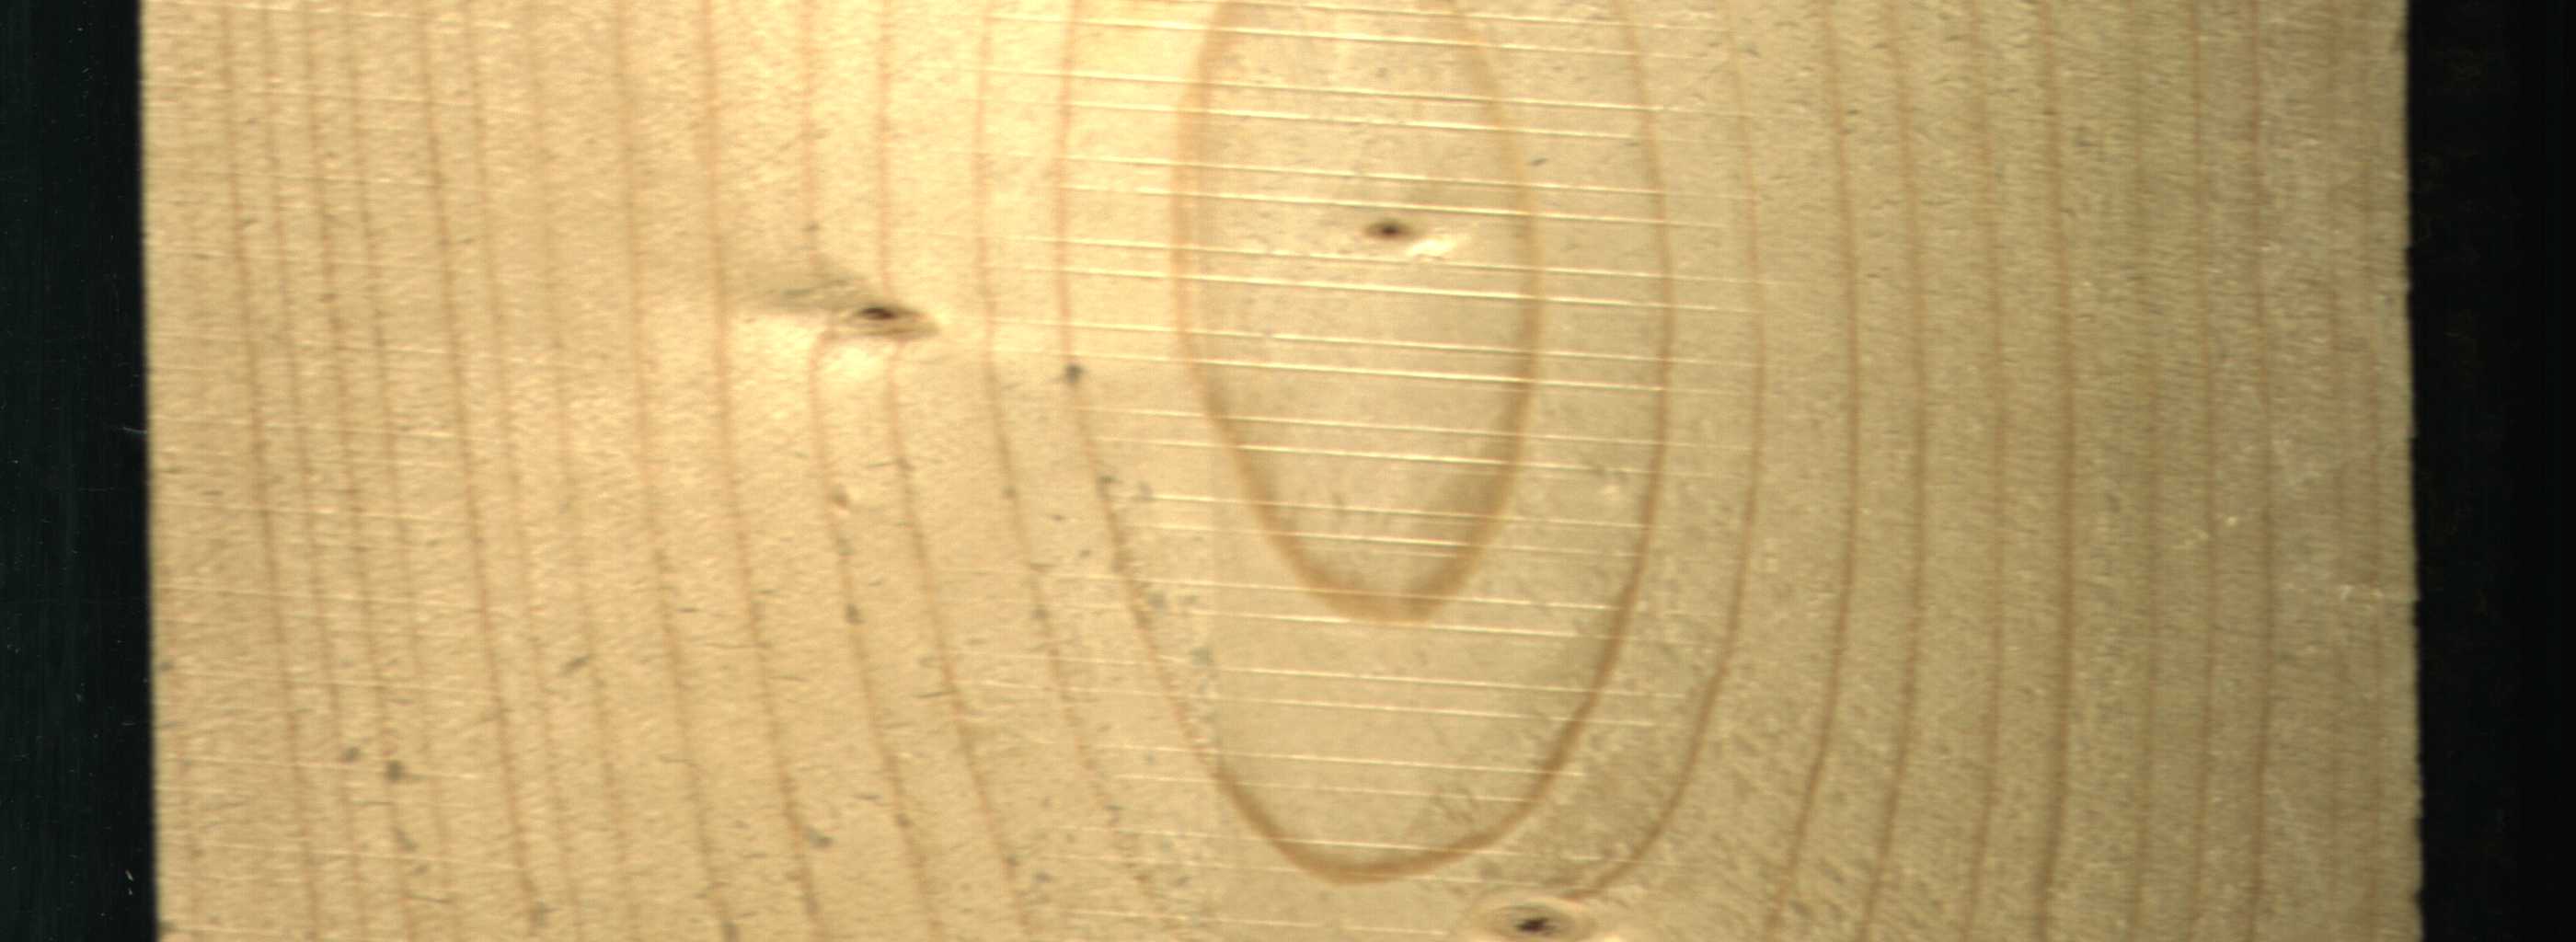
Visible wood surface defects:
Live_Knot
Live_Knot
Live_Knot